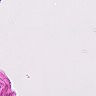
Metastatic tissue present: no